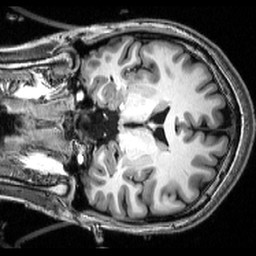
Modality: T1w
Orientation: coronal
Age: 22
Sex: female
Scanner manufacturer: siemens
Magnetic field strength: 3 T
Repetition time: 2.53 s
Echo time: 0.00339 s